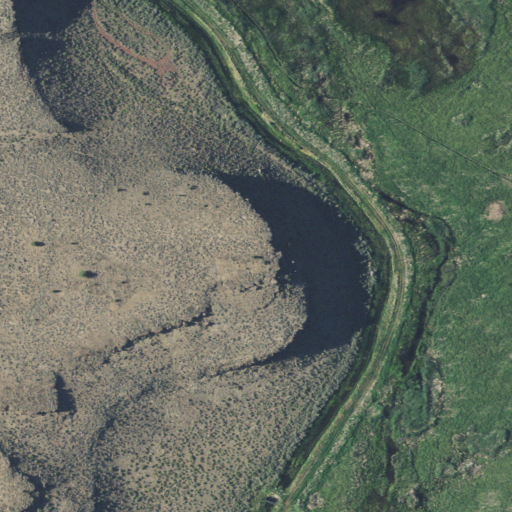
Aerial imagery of ridge(s) in Oregon named Buena Vista Butte containing shrub, herbaceous wetlands, pasture, and cultivated crops